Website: home-depot
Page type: customer-info-address
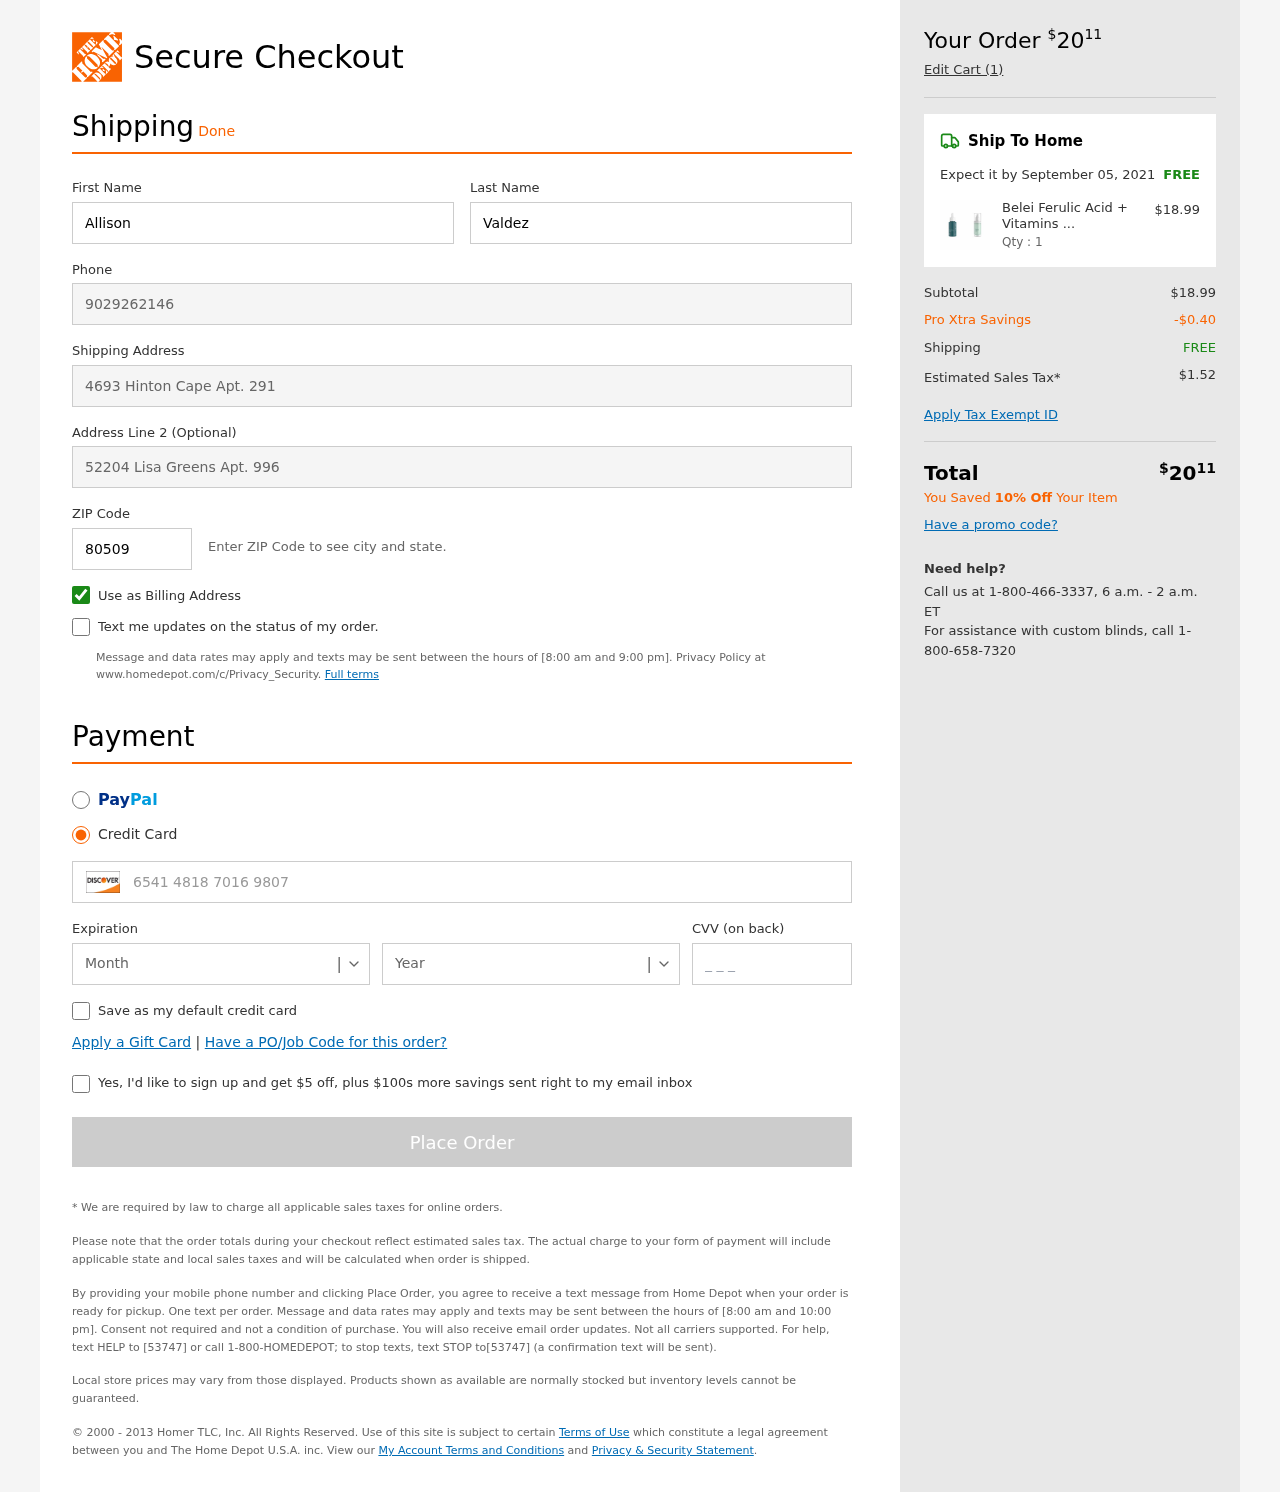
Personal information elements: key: PII_CARD_CVV
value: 267
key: PII_CARD_EXPIRY_MONTH
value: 12
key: PII_CARD_EXPIRY_YEAR
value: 29
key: PII_CARD_NUMBER
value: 6541 4818 7016 9807
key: PII_FIRSTNAME
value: Allison
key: PII_LASTNAME
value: Valdez
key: PII_PHONE
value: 9029262146
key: PII_POSTCODE
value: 80509
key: PII_STREET
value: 4693 Hinton Cape Apt. 291
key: PII_STREET2
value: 52204 Lisa Greens Apt. 996
Product elements: key: PRODUCT1_NAME
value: Belei Ferulic Acid + Vitamins C and E Serum, Fragrance Free, Paraben Free, 1 Fluid Ounce (30 mL) & H
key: PRODUCT1_PRICE
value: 18.99
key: PRODUCT1_QUANTITY
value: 1
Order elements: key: ORDER_TOTAL
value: $2011
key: ORDER_NUM_ITEMS
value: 1
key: ORDER_DELIVERY_DATE
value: September 05, 2021
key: ORDER_SHIPPING_COST
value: FREE
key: ORDER_SUBTOTAL
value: $18.99
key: ORDER_DISCOUNT
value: -$0.40
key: ORDER_SHIPPING_COST2
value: FREE
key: ORDER_TAX
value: $1.52
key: ORDER_TOTAL2
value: $2011
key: ORDER_SAVINGS_MESSAGE
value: You Saved 10% Off Your Item